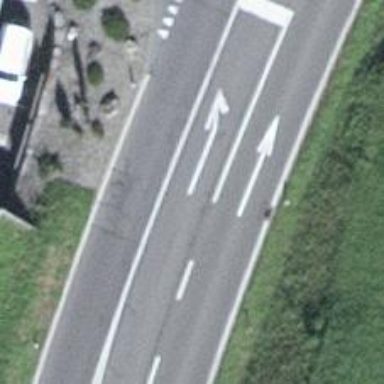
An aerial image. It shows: Asphalt road classified as primary highway.